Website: lowes
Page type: delivery-shipping
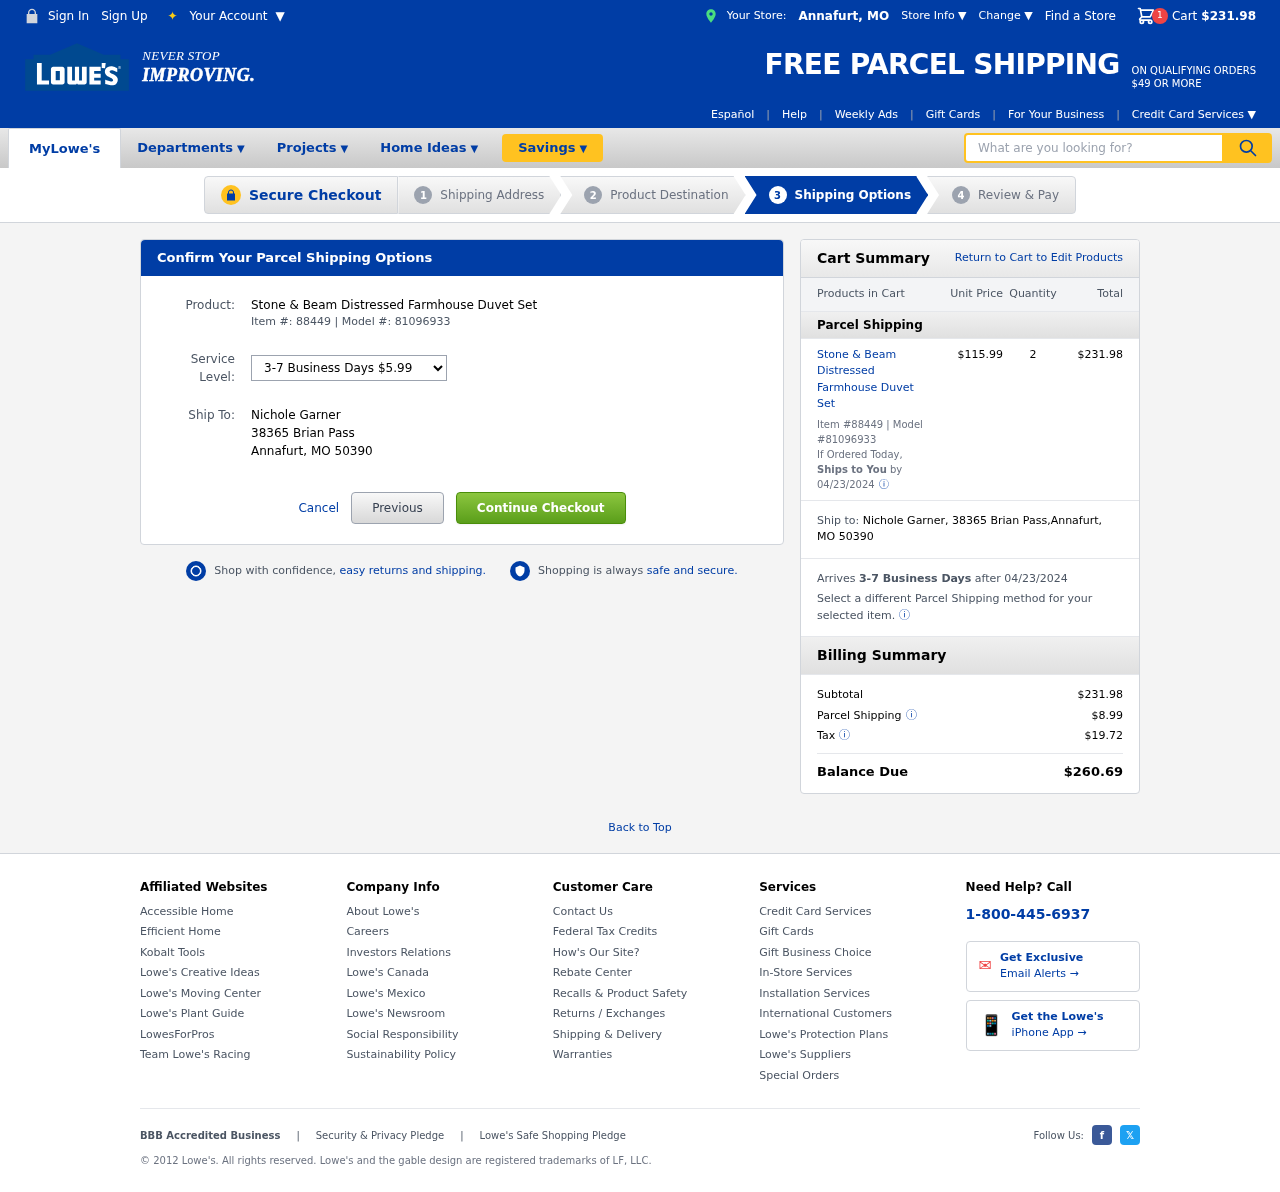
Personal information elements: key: PII_CITY
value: Annafurt
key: PII_FULLNAME
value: Nichole Garner
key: PII_POSTCODE
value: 50390
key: PII_STATE_ABBR
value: MO
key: PII_STREET
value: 38365 Brian Pass
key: PII_FULLNAME2
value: Nichole Garner
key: PII_STREET2
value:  38365 Brian Pass
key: PII_CITY2
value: Annafurt
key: PII_STATE_ABBR2
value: MO
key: PII_POSTCODE2
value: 50390
Product elements: key: PRODUCT1_NAME
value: Stone & Beam Distressed Farmhouse Duvet Set
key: PRODUCT1_PRICE
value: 115.99
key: PRODUCT1_QUANTITY
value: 2
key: PRODUCT1_ITEM_NUMBER
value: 88449
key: PRODUCT1_MODEL_NUMBER
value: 81096933
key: PRODUCT1_NAME2
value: Stone & Beam Distressed Farmhouse Duvet Set
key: PRODUCT1_ITEM_NUMBER2
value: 88449
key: PRODUCT1_MODEL_NUMBER2
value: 81096933
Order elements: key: ORDER_SUBTOTAL
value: $231.98
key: ORDER_DELIVERY_DATE
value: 04/23/2024
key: ORDER_ITEM_TOTAL
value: $231.98
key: ORDER_DELIVERY_DATE2
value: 04/23/2024
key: ORDER_SHIPPING_COST
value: $8.99
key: ORDER_TAX
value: $19.72
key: ORDER_TOTAL
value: $260.69
Search elements: key: HEADER_SEARCH
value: What are you looking for?